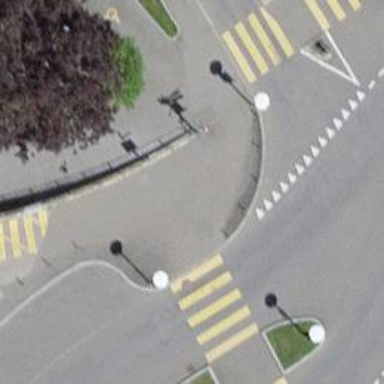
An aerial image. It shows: Bollard barrier.